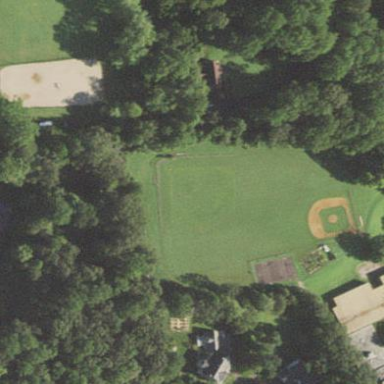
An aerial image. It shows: Baseball pitch for leisure and sports activities.